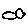
Label: bird